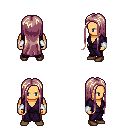
a pixel art fantasy rpg character, male body template, human, tanned skin, purple robe, red pants, white blonde extra-long hairstyle, white cloth bracers, brown shoes, four views (front, back, left, right), 2x2 character sprite sheet, small pixel art, hard edges, no anti-aliasing